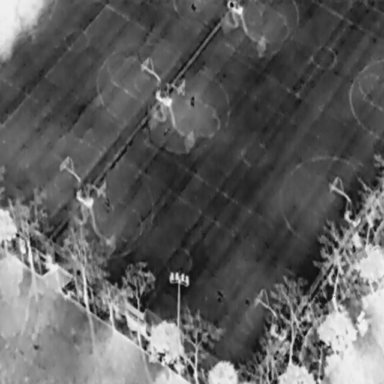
There are four People in the infrared image.